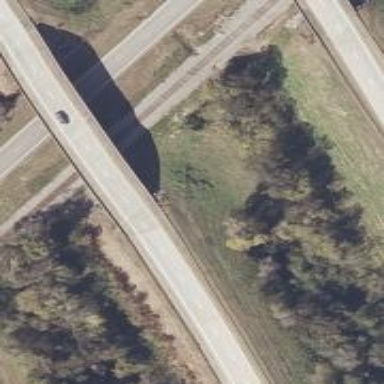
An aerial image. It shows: Asphalt bridge on motorway.